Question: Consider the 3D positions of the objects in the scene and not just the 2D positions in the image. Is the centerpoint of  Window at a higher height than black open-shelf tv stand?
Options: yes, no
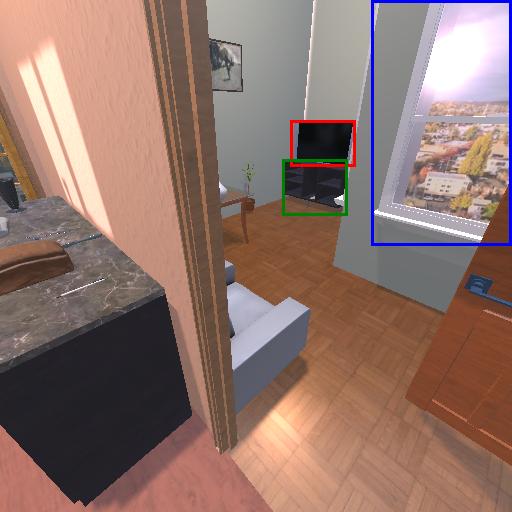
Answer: yes